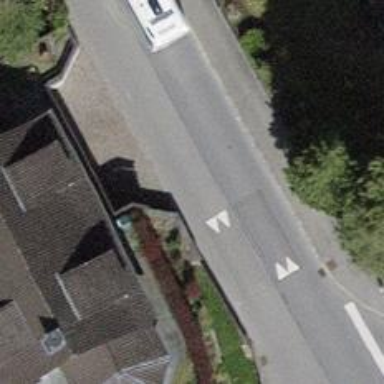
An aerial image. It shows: Traffic calming hump on the road.